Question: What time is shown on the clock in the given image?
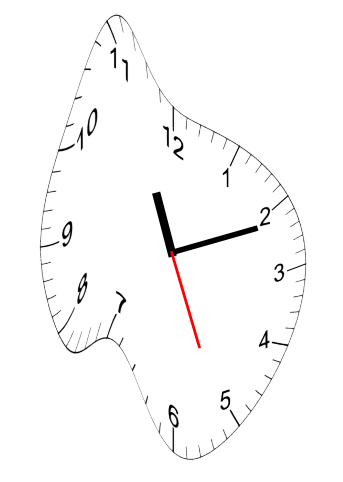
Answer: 11:11:26